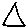
Label: triangle